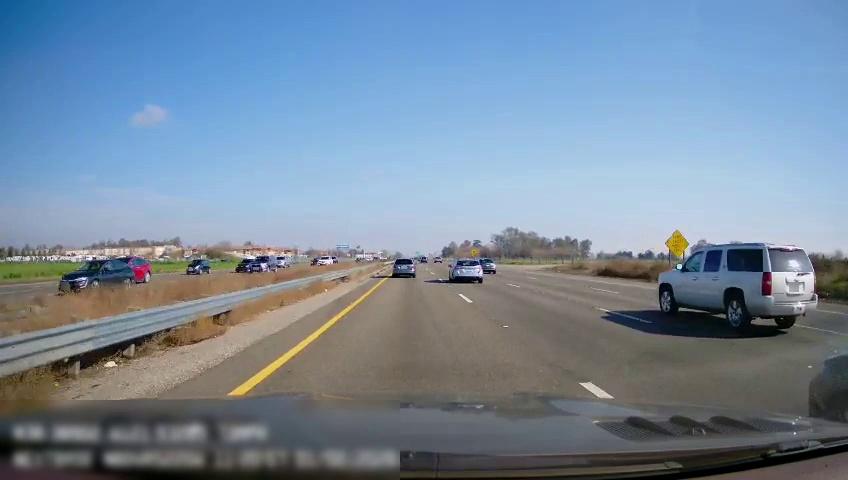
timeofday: Day
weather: Sunny
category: Drivable Space
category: Drivable Space
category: Vehicles | Car
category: Vehicles | SUV
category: Vehicles | Car
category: Vehicles | Car
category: Vehicles | Car
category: Vehicles | Car
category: Vehicles | Car
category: Vehicles | Car
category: Vehicles | SUV
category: Vehicles | SUV
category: Vehicles | Car
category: Vehicles | Car
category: Vehicles | SUV
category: Vehicles | SUV
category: Lanes | Current Lane
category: Lanes | Current Lane
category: Lanes | Alternate Lane
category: Lanes | Alternate Lane
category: Lanes | Alternate Lane
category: Lanes | Opposite Lane
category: Traffic | Signs